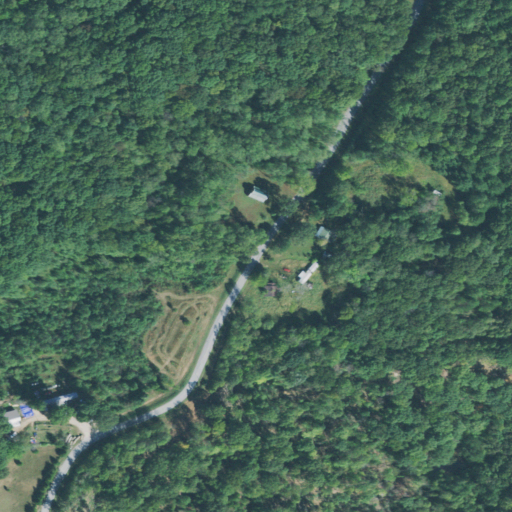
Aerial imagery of ridge(s) in Tennessee named Pea Ridge containing deciduous forest, mixed forest, open development, low intensity development, medium intensity development, pasture, and evergreen forest